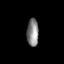
Tissue: lung
Cell type: Myeloid cells
Senescence score: 0.6173
Nuclear area (px): 320
Mean DAPI intensity: 133.309